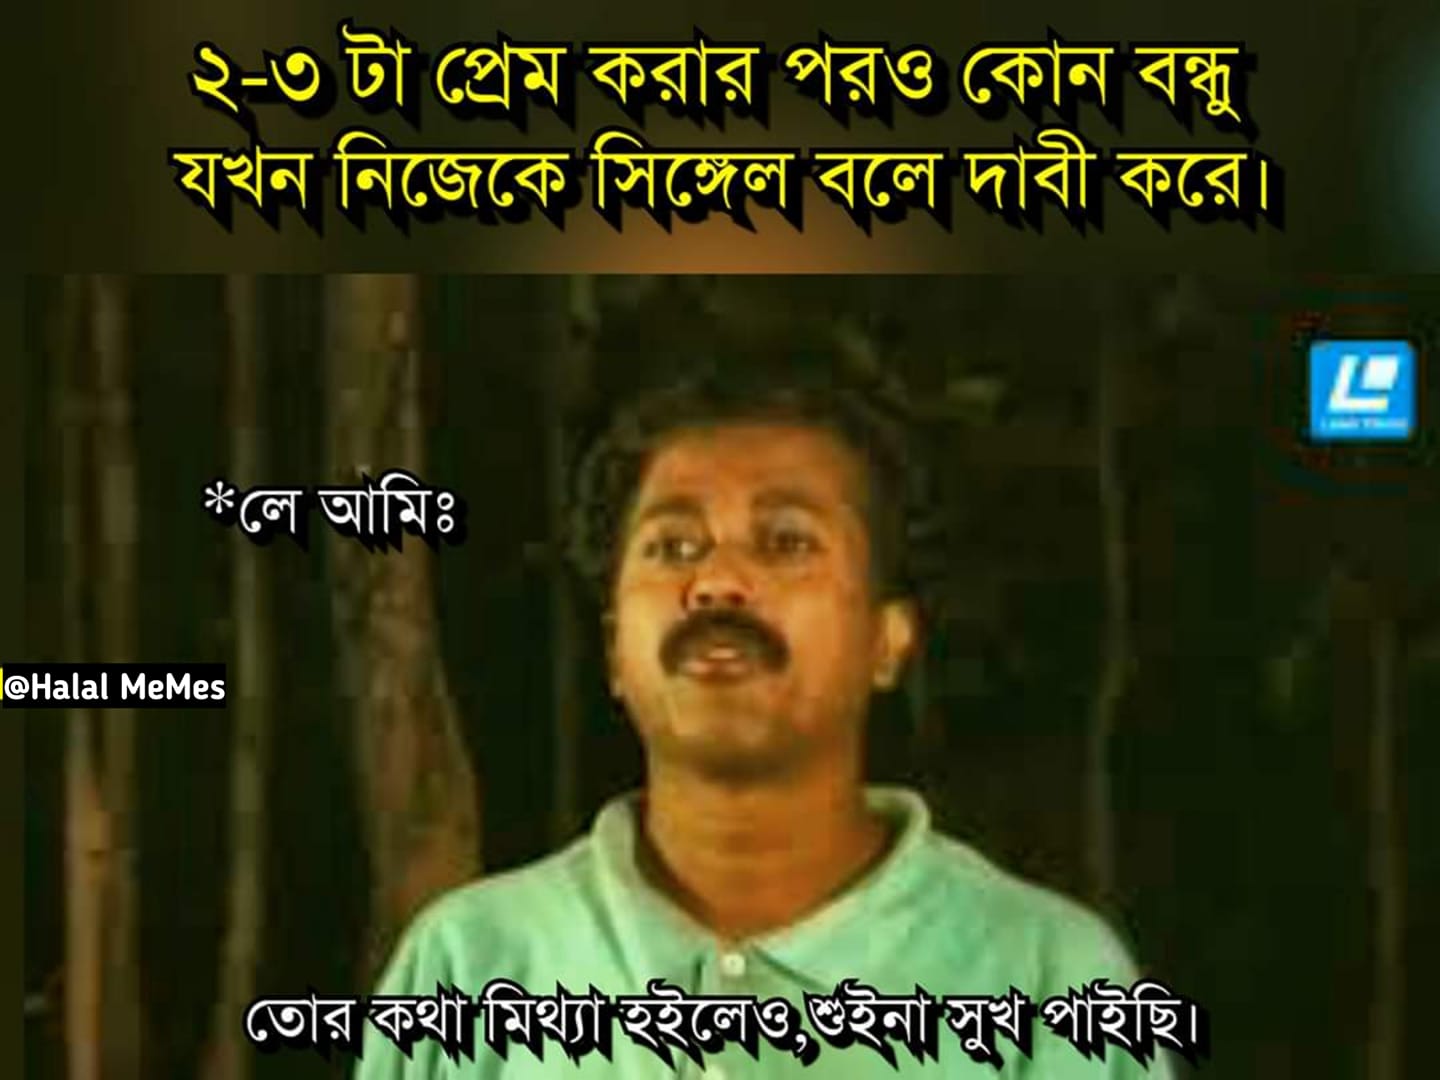
Caption: ২-৩ টা প্রেম করার পরও কোন বন্ধু যখন নিজেকে সিঙ্গেল বলে দাবী করে।   *লে আমিঃ      তোর কথা মিথ্যা হইলেও, শুইনা সুখ পাইছি।
Label: non-hate